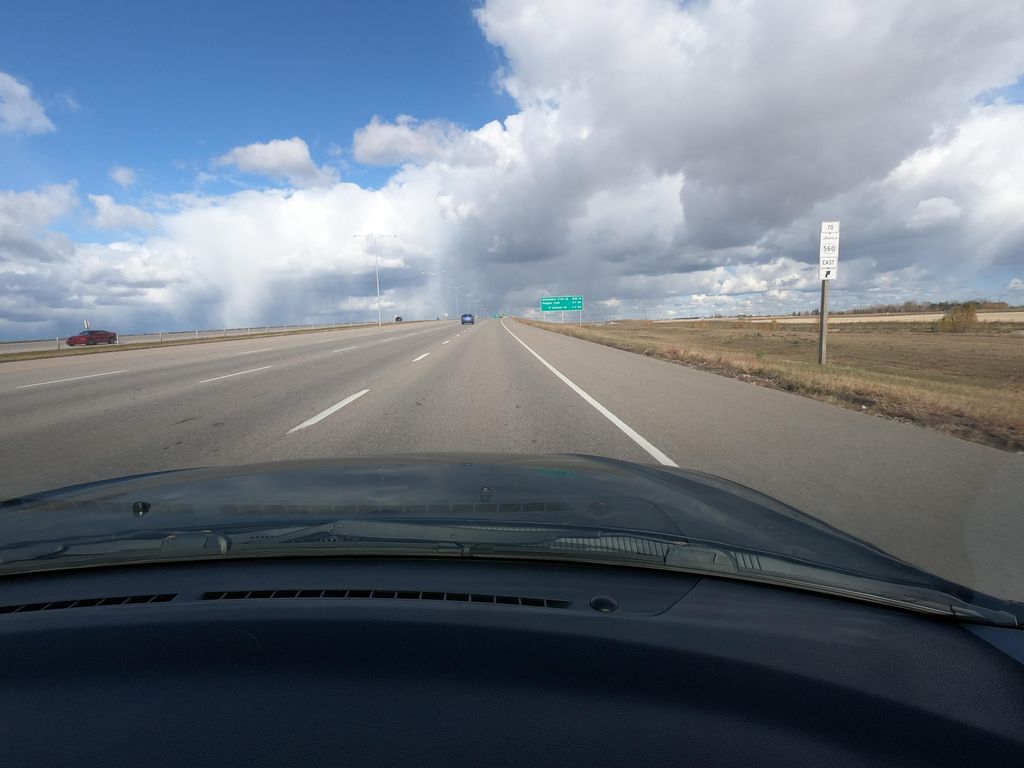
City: calgary